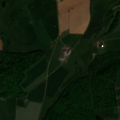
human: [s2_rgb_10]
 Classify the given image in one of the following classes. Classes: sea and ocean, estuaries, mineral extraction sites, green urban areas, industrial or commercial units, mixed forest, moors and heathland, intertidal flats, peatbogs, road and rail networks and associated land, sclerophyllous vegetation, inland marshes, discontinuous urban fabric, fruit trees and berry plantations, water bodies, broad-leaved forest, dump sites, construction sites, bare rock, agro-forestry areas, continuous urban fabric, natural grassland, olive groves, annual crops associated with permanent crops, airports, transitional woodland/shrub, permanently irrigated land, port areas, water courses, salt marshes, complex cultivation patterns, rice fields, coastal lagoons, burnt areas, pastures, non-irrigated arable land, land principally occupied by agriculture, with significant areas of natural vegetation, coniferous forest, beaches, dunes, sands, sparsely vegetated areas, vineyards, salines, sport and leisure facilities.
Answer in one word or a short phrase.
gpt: pastures, complex cultivation patterns, broad-leaved forest